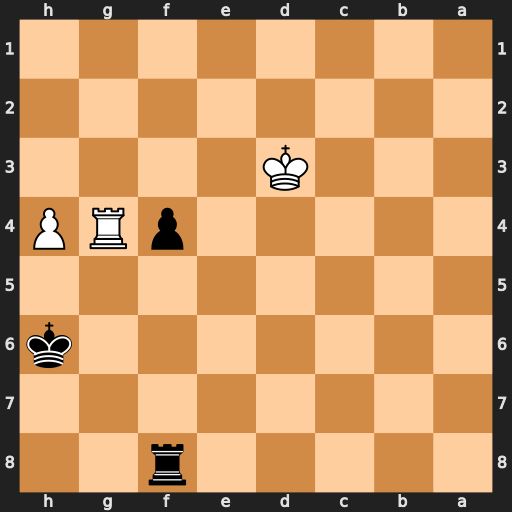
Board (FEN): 5r2/8/7k/8/5pRP/3K4/8/8
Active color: b
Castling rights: -
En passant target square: -
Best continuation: Kh5 Rg1 Re8 Rf1 Kg4 h5 f3